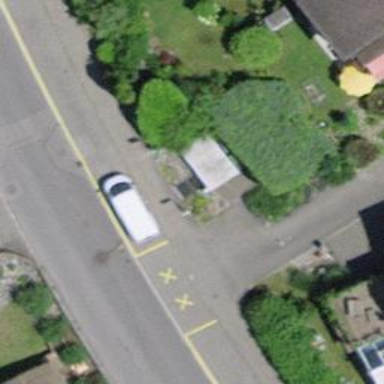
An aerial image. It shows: Bus stop with platform for public transport.